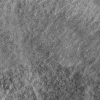
Atmospheric dust classification: not_dusty